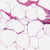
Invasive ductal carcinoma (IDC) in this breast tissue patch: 0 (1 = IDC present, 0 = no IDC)